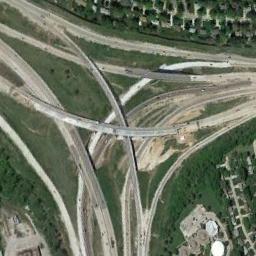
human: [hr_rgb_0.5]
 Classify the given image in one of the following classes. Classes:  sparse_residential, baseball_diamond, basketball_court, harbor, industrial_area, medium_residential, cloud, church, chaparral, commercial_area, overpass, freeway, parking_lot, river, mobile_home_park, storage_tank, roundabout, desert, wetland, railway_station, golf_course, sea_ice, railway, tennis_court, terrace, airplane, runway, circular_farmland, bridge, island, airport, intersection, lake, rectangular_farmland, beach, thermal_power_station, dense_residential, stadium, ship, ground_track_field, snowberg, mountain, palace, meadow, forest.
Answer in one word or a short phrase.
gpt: overpass